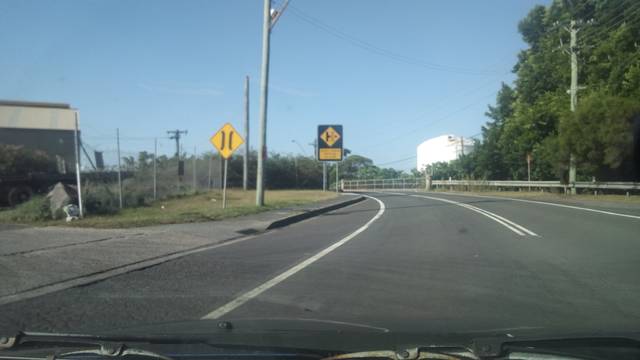
Region: Australia
Coordinates: -34.478, 150.9034